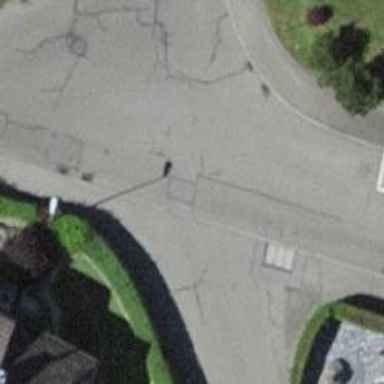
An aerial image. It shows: Unmarked crossing on the road.